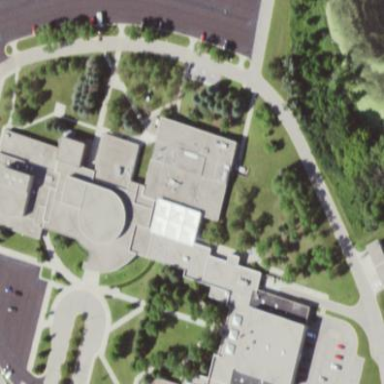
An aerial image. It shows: College building.